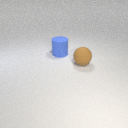
large brown rubber sphere in front of large blue rubber cylinder